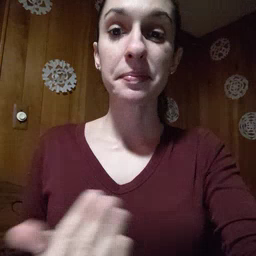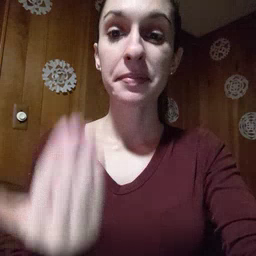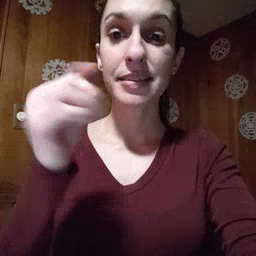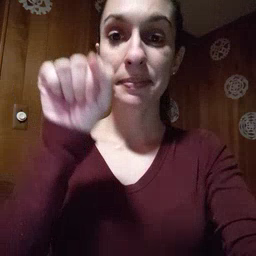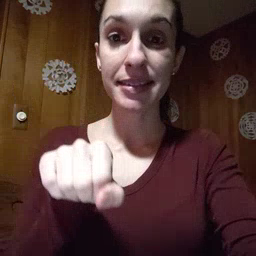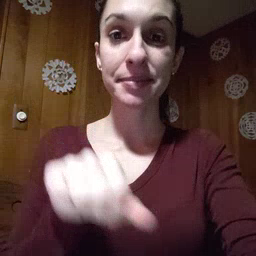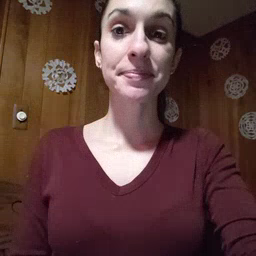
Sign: mitten